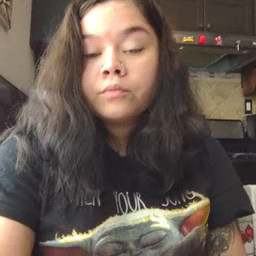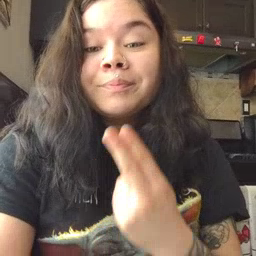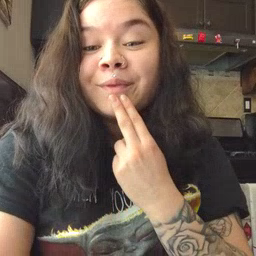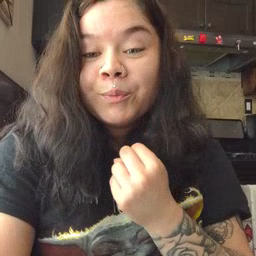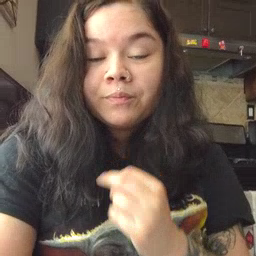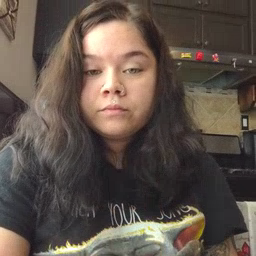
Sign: cute